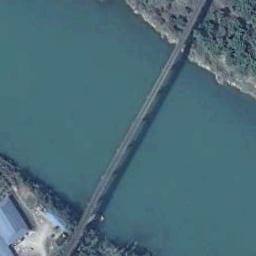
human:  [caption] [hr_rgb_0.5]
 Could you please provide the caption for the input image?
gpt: On one side of the river are vegetation and on the other side are settlements .

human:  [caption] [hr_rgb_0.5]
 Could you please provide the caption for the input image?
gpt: A bridge built on a blue river and a blue building on one side of the river, And some green plants on the other side of the river .

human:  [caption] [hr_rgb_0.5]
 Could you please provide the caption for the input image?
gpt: There is a bridge over the river between some buildings and trees .

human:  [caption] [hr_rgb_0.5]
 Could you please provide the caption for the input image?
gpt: A slender, Straight bridge connects the land on both sides of the blue-blue river  There are many buildings and large green spaces on the land .

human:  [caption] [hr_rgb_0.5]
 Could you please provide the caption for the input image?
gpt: Many trees are around the bridge .